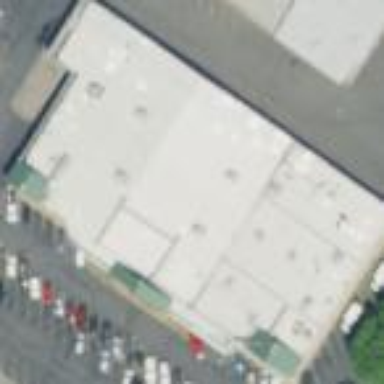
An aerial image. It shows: General shop located inside building.